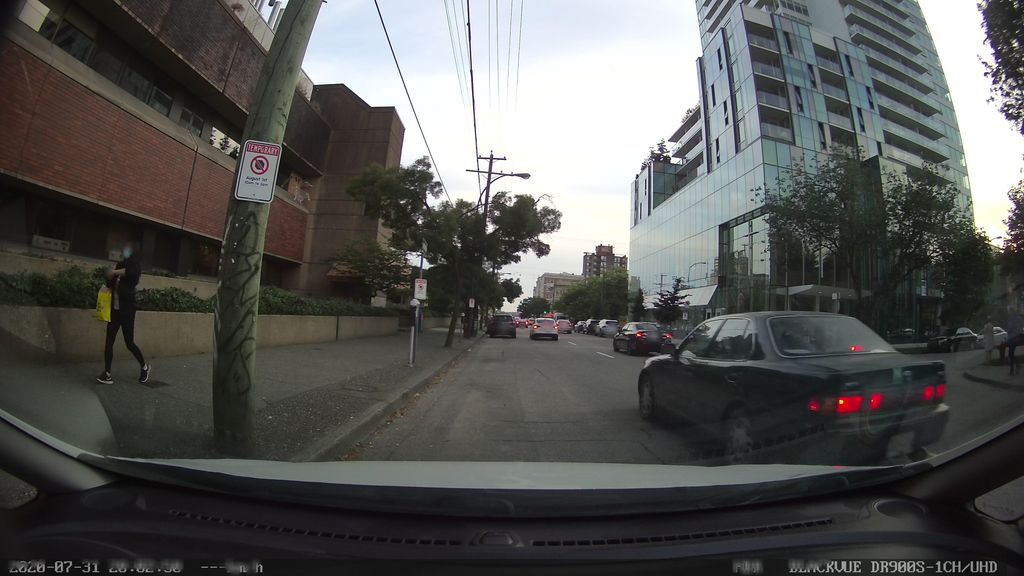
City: vancouver